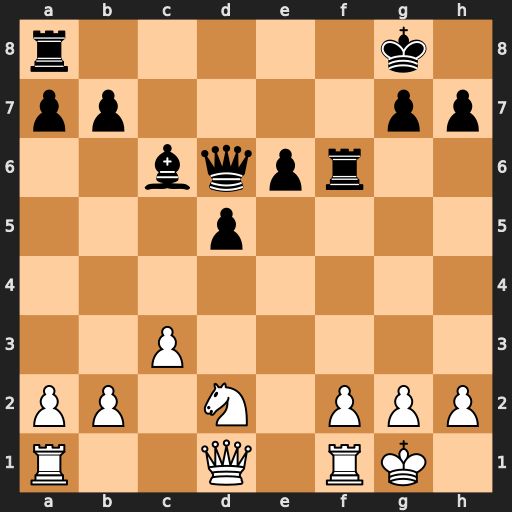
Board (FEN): r5k1/pp4pp/2bqpr2/3p4/8/2P5/PP1N1PPP/R2Q1RK1
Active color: w
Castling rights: -
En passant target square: -
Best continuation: Ne4 Qe7 Nxf6+